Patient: sex M, age 71
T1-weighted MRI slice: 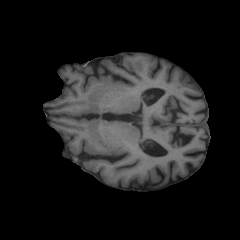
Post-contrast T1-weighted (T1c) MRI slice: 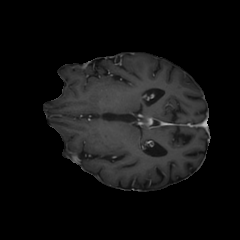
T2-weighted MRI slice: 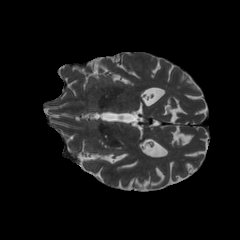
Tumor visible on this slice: no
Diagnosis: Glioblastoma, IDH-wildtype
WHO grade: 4